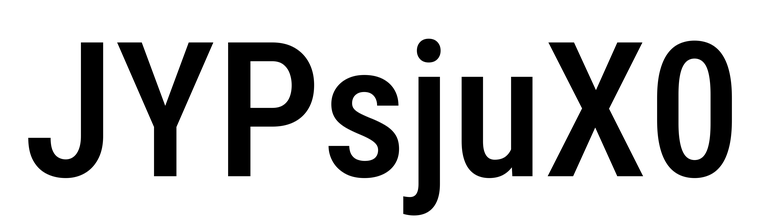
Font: Roboto_Condensed_Medium